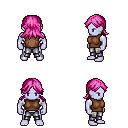
a pixel art fantasy rpg character, male body template, dark elf, purple skin, brown sleeveless shirt, metal pants, pink loose hair, four views (front, back, left, right), 2x2 character sprite sheet, small pixel art, hard edges, no anti-aliasing